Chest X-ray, PA view. Patient: 65 years old, sex M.
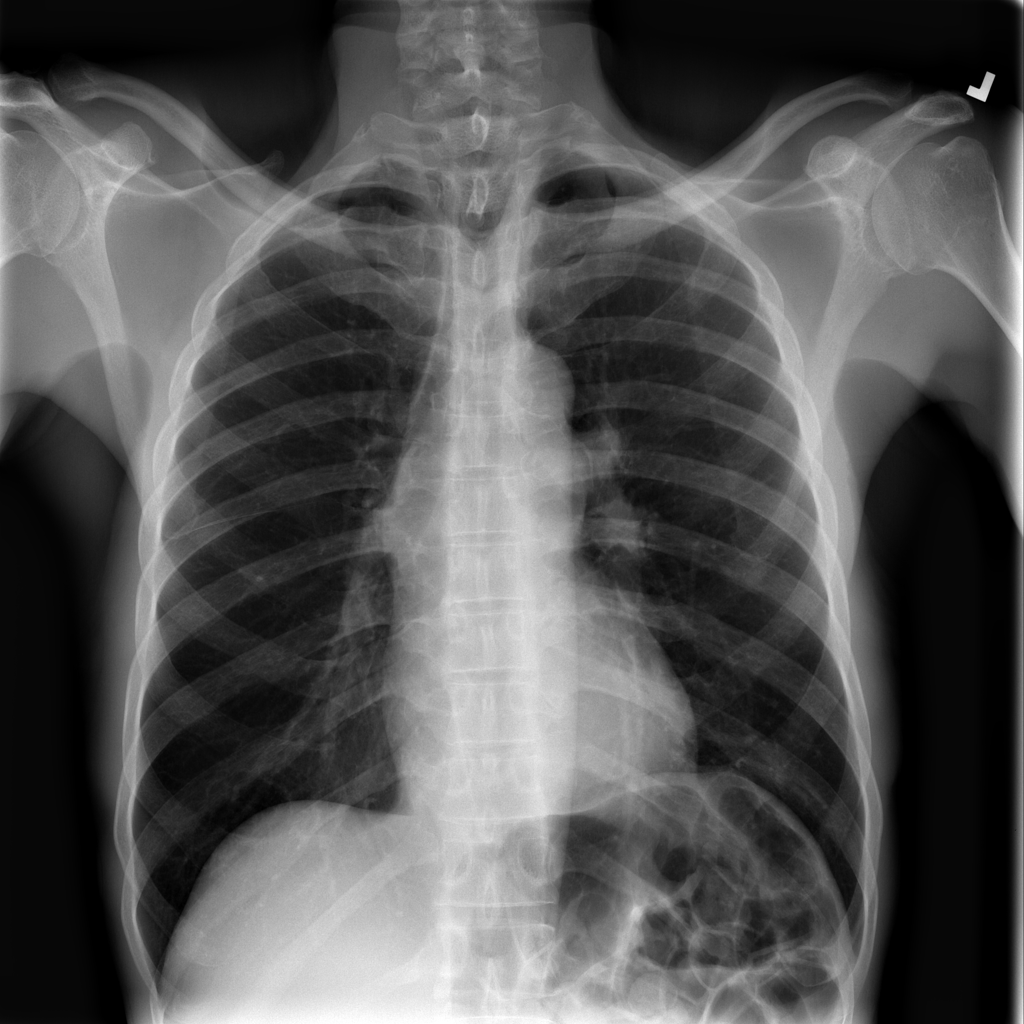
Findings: No Finding